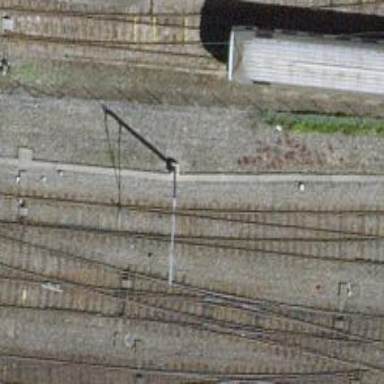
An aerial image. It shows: Single railway track with electrification through contact line.